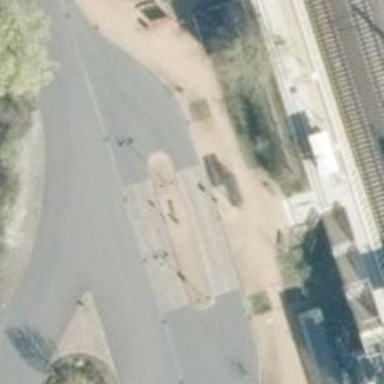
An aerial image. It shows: Public transport stop position.